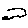
Label: cloud